Interaction volume radius: 10 \u00c5
Interaction volume height: 35 \u00c5
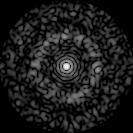
Disorder parameter: 0.8381